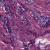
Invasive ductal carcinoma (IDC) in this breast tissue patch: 1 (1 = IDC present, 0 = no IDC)